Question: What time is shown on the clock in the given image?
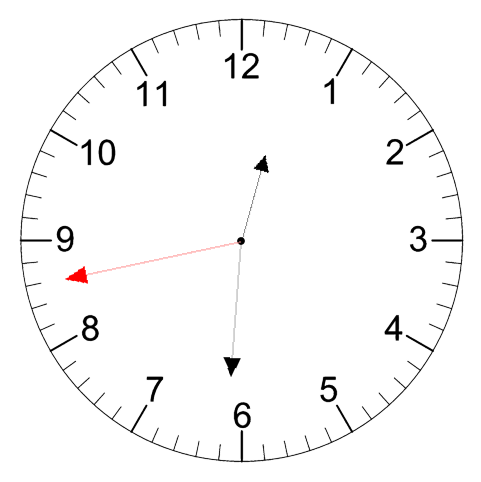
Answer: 12:30:43